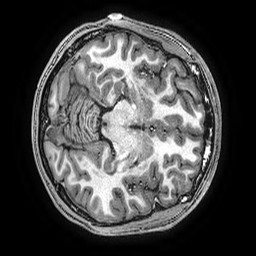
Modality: T1w
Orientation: axial
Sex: male
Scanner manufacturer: ge
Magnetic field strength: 3 T
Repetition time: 0.0077 s
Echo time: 0.003436 s